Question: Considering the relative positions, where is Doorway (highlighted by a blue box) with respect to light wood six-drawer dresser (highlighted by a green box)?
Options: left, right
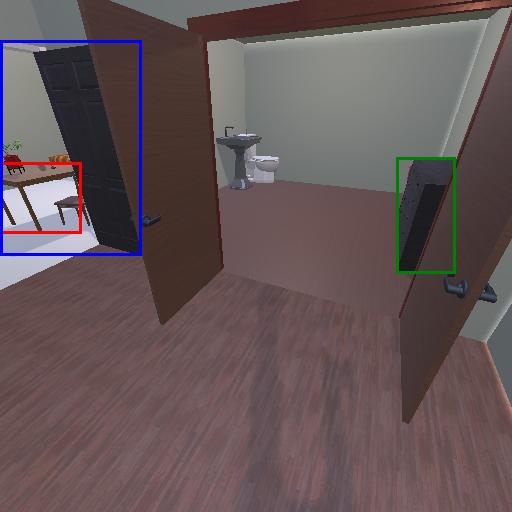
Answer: left